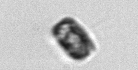
Label: Thalassiosira